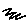
Label: zigzag